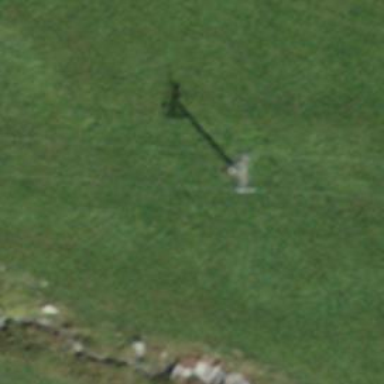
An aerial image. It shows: Pylon for aerialway.